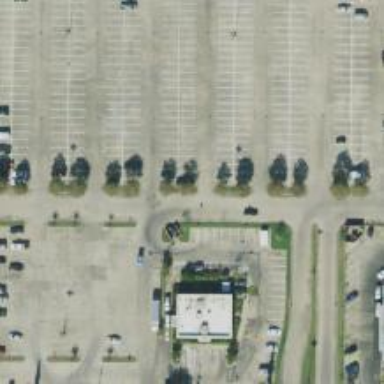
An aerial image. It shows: Parking space is available.